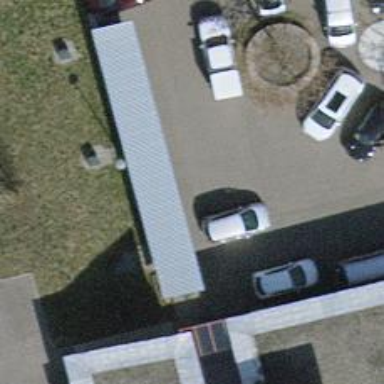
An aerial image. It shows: Bicycle parking area.